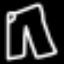
Label: pants